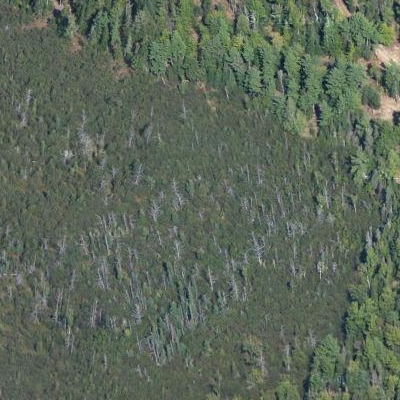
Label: Forest